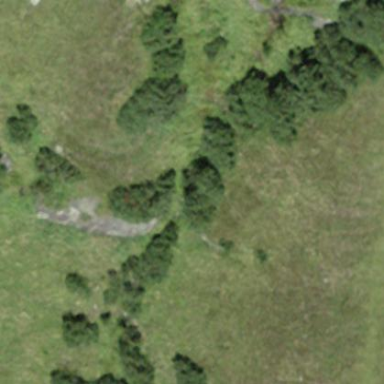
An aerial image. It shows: Patch of scrub vegetation.